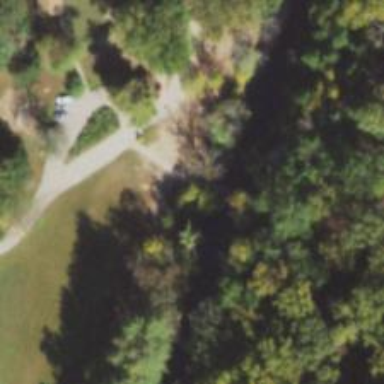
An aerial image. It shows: Memorial site with historic significance.